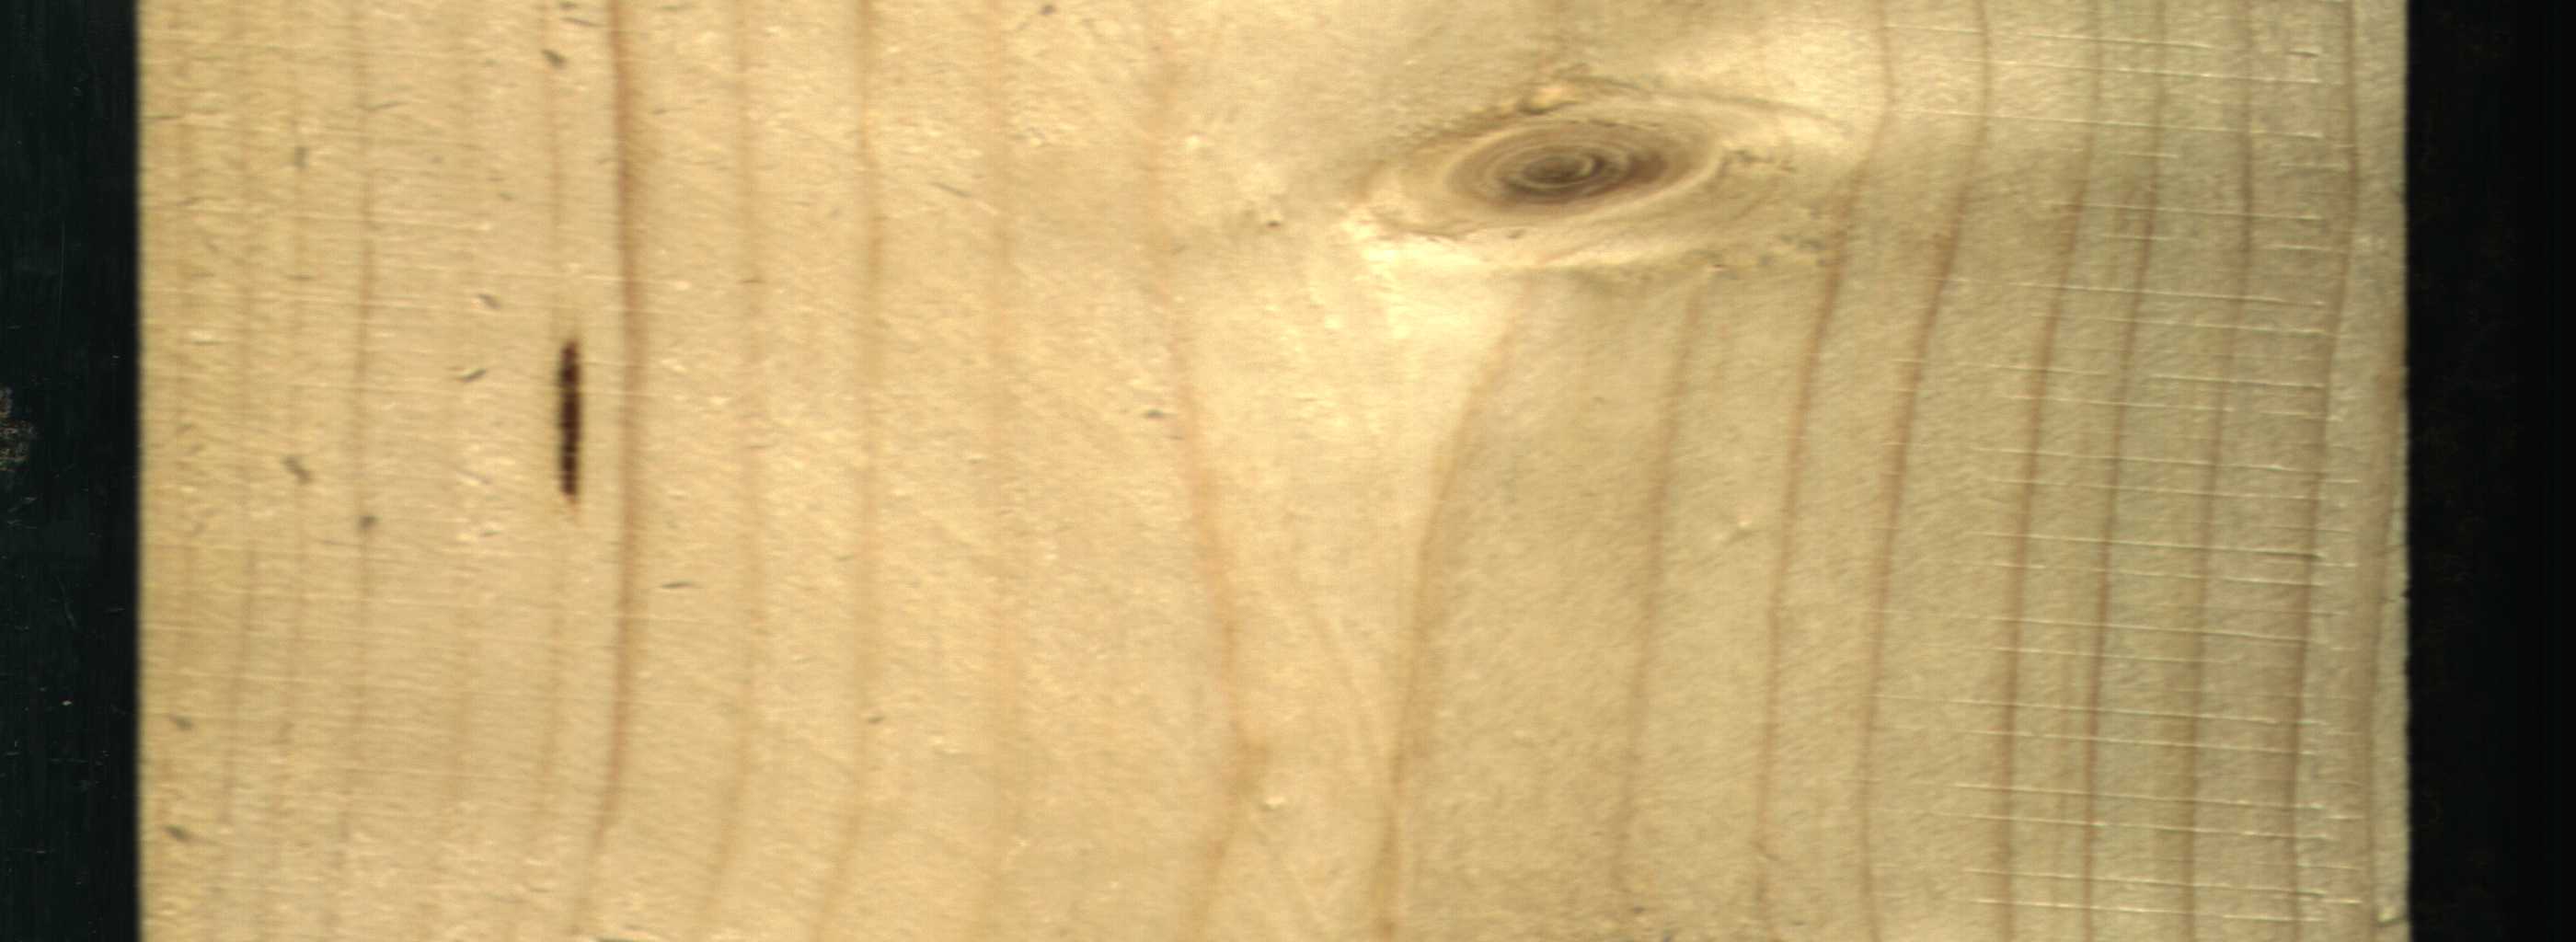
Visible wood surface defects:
resin
Live_Knot